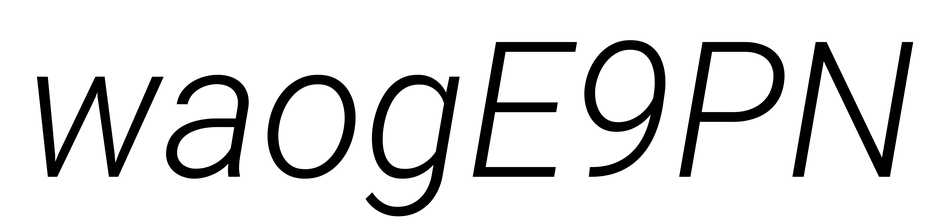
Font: Roboto-Italic_Light_Italic